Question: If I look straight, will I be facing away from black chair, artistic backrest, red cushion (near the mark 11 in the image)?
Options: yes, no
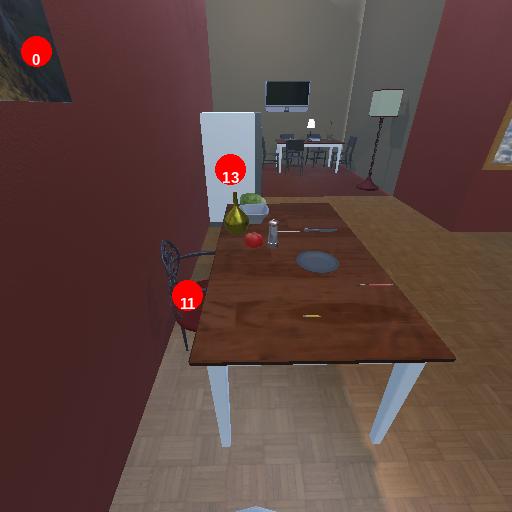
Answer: yes